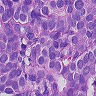
Metastatic tissue present: yes